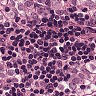
Metastatic tissue present: yes